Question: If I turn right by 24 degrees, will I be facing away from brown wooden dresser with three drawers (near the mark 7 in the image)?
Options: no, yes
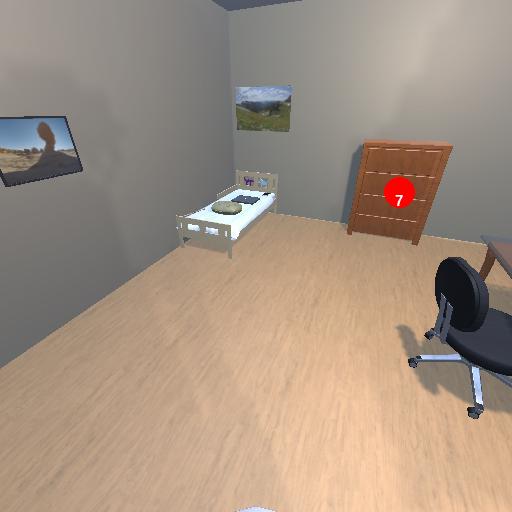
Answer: no